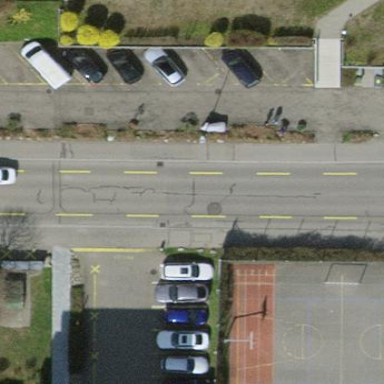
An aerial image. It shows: Street side parking area.